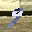
Label: 9